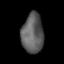
Tissue: lung
Cell type: Myeloid cells
Senescence score: 0.5585
Nuclear area (px): 843
Mean DAPI intensity: 93.728